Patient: sex F, age 40
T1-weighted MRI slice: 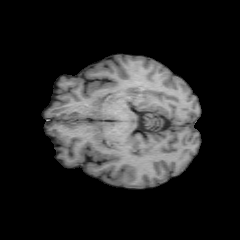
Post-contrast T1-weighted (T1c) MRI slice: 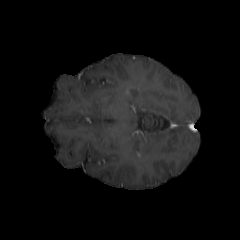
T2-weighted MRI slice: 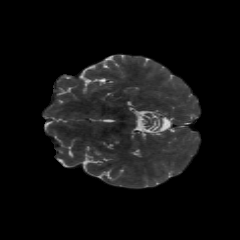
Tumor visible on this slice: no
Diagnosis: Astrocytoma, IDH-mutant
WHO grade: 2